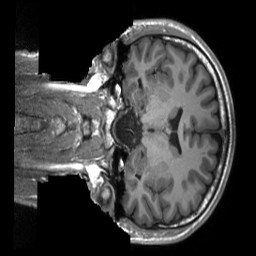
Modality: T1w
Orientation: coronal
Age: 22
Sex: male
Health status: healthy
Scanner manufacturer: siemens
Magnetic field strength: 3 T
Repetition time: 2.3 s
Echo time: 0.00229 s